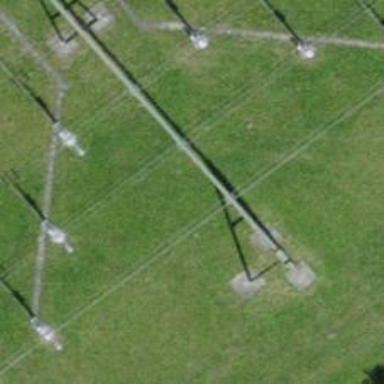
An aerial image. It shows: Insulator used in power equipment.